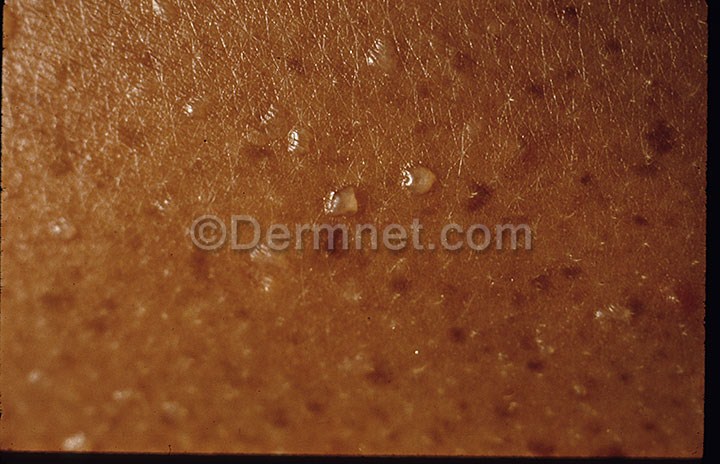
Disease: Acne and Rosacea Photos